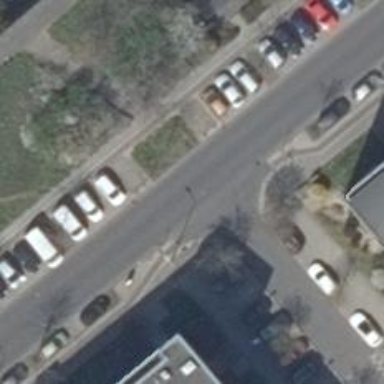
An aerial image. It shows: Footway.